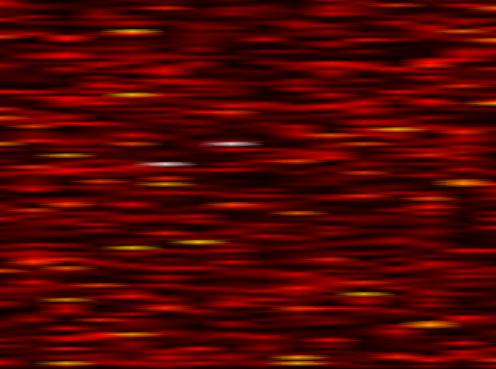
Label: OFDM